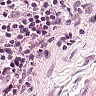
Metastatic tissue present: no